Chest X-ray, PA view. Patient: 83 years old, sex M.
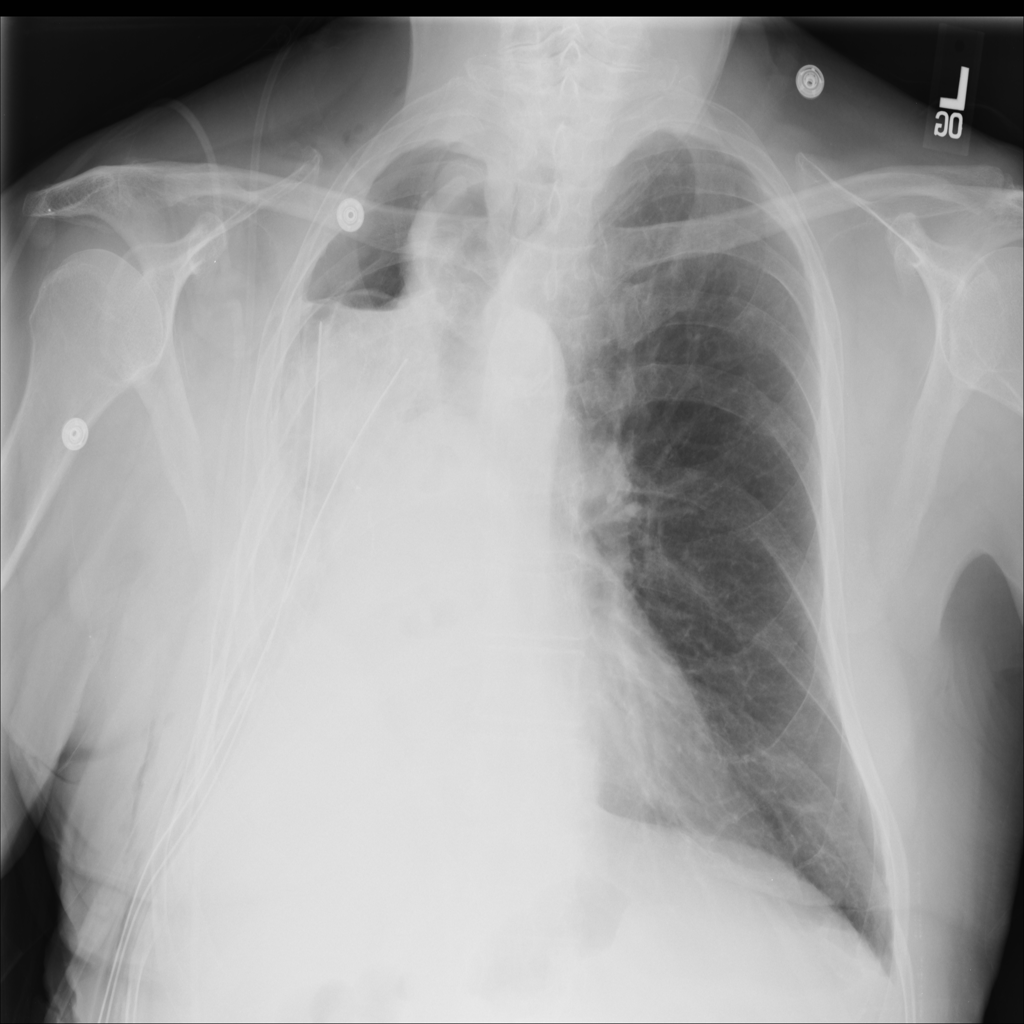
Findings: Atelectasis, Hernia, Pneumothorax